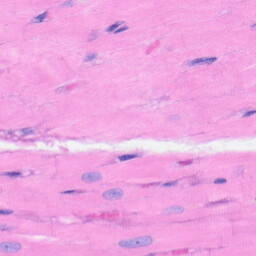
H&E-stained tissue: Heart